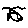
Label: fish